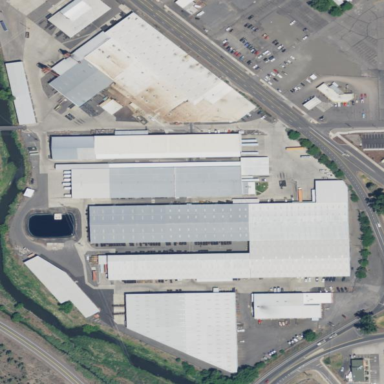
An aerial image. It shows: Industrial area with warehouses.